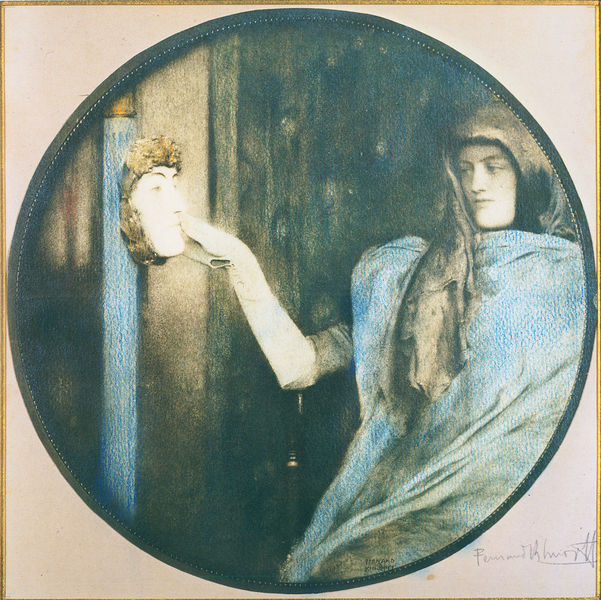
Titel: Das Geheimnis
Künstler: Fernand Khnopff
Schlagwörter: blau, dunkel, hand, kopf, braun, frau, haar, schwarz, schleier, tuch, symbolismus, jung, arm, blass, gesicht, rahmen, signatur, gold, haare, mantel, theater, augenbrauen, oval, rund, stab, signiert, balken, junge frau, maske, mystik